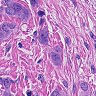
Metastatic tissue present: yes